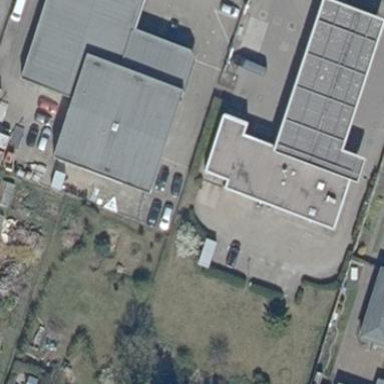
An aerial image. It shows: Building that serves as fuel station.